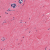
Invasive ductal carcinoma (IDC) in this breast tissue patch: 0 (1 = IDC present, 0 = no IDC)